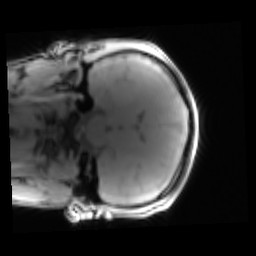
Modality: PDw
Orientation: coronal
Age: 19
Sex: male
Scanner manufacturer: siemens
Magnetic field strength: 3 T
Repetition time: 0.25 s
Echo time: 0.00103 s